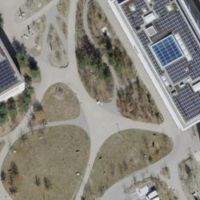
EUNIS habitat code: 54
Species observed at this site:
Clinopodium vulgare
Tussilago farfara